Interaction volume radius: 5 \u00c5
Interaction volume height: 10 \u00c5
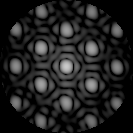
Disorder parameter: 0.1145